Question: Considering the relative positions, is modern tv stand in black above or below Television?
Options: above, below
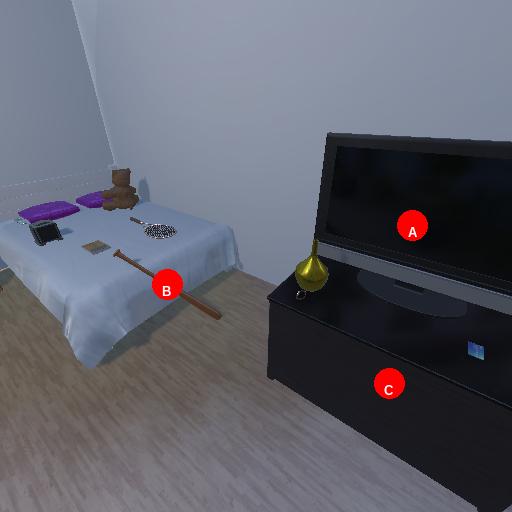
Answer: above